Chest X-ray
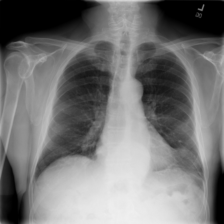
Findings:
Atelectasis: positive
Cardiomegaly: negative
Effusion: negative
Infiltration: positive
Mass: negative
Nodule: negative
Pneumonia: negative
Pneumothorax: negative
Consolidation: negative
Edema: negative
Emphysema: negative
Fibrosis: negative
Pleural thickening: negative
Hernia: negative